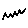
Label: zigzag